Question: I have my 'UserControl' TableTab. In my application, I have a 'TabControl' and I want to add my TableTab to my to my 'TabControl' at runtime via a button. The problem is that it doesn't show the layout, just a grey color. Only when I added a 'TabControl' directly to my 'TabItem' it worked. Does it have to do something with adding controls at runtime or why doesn't it show the layout properly?
'''
<UserControl x:Class="RestaurantManagmentSystemProject.TableTab"
xmlns="http://schemas.microsoft.com/winfx/2006/xaml/presentation"
xmlns:x="http://schemas.microsoft.com/winfx/2006/xaml"
xmlns:mc="http://schemas.openxmlformats.org/markup-compatibility/2006"
xmlns:d="http://schemas.microsoft.com/expression/blend/2008"
xmlns:local="clr-namespace:RestaurantManagmentSystemProject"
Name="TableTabItem"
mc:Ignorable="d"
d:DesignHeight="450" d:DesignWidth="800">
<TabItem Name="Tab" Header="{Binding TabItemHeader, ElementName=TableTab}">
<DockPanel>
<Grid DockPanel.Dock="Top" Margin="5">
<Grid.ColumnDefinitions>
<ColumnDefinition Width="2*"/>
<ColumnDefinition/>
<ColumnDefinition/>
</Grid.ColumnDefinitions>
<DataGrid Grid.Column="0">
<DataGrid.Columns>
<DataGridTextColumn Header="Order number"/>
<DataGridTextColumn Header="Customer"/>
<DataGridTextColumn Header="Total Price"/>
<DataGridComboBoxColumn Header="Urgency"/>
</DataGrid.Columns>
</DataGrid>
<StackPanel Grid.Column="1">
<Label Content="Maximum Seats:"/>
<Label Content="Current connections:"/>
</StackPanel>
<DockPanel Grid.Column="2" LastChildFill="False" HorizontalAlignment="Right">
<Button Name="BtnEditTable" Content="Edit Table" DockPanel.Dock="Top"/>
</DockPanel>
</Grid>
<TabControl Margin="5,0,0,0">
</TabControl>
</DockPanel>
</TabItem>
'''
'''
public partial class TableTab : UserControl
{
public static readonly DependencyProperty TableIdProperty;
public static readonly DependencyProperty TabItemHeaderProperty;
public TableTab()
{
InitializeComponent();
}
static TableTab()
{
TableIdProperty = DependencyProperty.Register("TableId", typeof(int), typeof(TableTab));
TabItemHeaderProperty = DependencyProperty.Register("TabItemHeader", typeof(string), typeof(TableTab));
}
public int TableId
{
get { return (int)GetValue(TableIdProperty); }
set { SetValue(TableIdProperty, value); }
}
public string TabItemHeader
{
get { return (string)GetValue(TabItemHeaderProperty); }
set { SetValue(TabItemHeaderProperty, value); }
}
}
'''
And here I add my TableTab to my existing 'TabControl'
'''
TableTab t = new TableTab();
t.TabItemHeader = "Tab1";
m.TabContTables.Items.Add(t);
'''

EDIT:
'''
MainWindow m;
<TabControl Grid.Column="1" Name="TabContTables">
'''
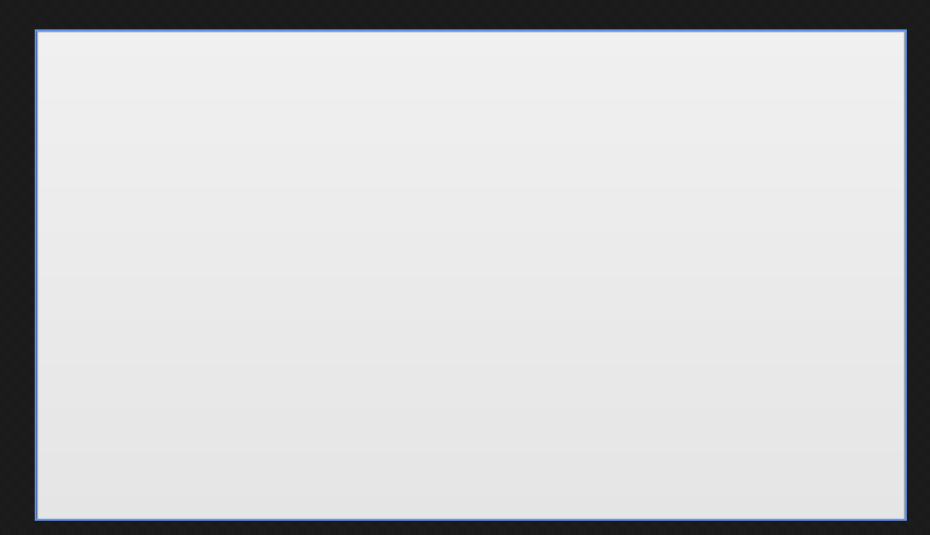
Answer: 'TableTab' should be a 'TabItem' and not a 'UserControl'. Just change the base type:
'''
public partial class TableTab : TabItem
{
public static readonly DependencyProperty TableIdProperty;
public static readonly DependencyProperty TabItemHeaderProperty;
public TableTab()
{
InitializeComponent();
TabItemHeader = "head";
}
static TableTab()
{
TableIdProperty = DependencyProperty.Register("TableId", typeof(int), typeof(TableTab));
TabItemHeaderProperty = DependencyProperty.Register("TabItemHeader", typeof(string), typeof(TableTab));
}
public int TableId
{
get { return (int)GetValue(TableIdProperty); }
set { SetValue(TableIdProperty, value); }
}
public string TabItemHeader
{
get { return (string)GetValue(TabItemHeaderProperty); }
set { SetValue(TabItemHeaderProperty, value); }
}
}
'''
'''
<TabItem x:Class="RestaurantManagmentSystemProject.TableTab"
xmlns="http://schemas.microsoft.com/winfx/2006/xaml/presentation"
xmlns:x="http://schemas.microsoft.com/winfx/2006/xaml"
xmlns:mc="http://schemas.openxmlformats.org/markup-compatibility/2006"
xmlns:d="http://schemas.microsoft.com/expression/blend/2008"
Name="Tab"
Header="{Binding TabItemHeader, RelativeSource={RelativeSource Self}}"
mc:Ignorable="d"
d:DesignHeight="300" d:DesignWidth="300">
<DockPanel>
<Grid DockPanel.Dock="Top" Margin="5">
<Grid.ColumnDefinitions>
<ColumnDefinition Width="2*"/>
<ColumnDefinition/>
<ColumnDefinition/>
</Grid.ColumnDefinitions>
<DataGrid Grid.Column="0">
<DataGrid.Columns>
<DataGridTextColumn Header="Order number"/>
<DataGridTextColumn Header="Customer"/>
<DataGridTextColumn Header="Total Price"/>
<DataGridComboBoxColumn Header="Urgency"/>
</DataGrid.Columns>
</DataGrid>
<StackPanel Grid.Column="1">
<Label Content="Maximum Seats:"/>
<Label Content="Current connections:"/>
</StackPanel>
<DockPanel Grid.Column="2" LastChildFill="False" HorizontalAlignment="Right">
<Button Name="BtnEditTable" Content="Edit Table" DockPanel.Dock="Top"/>
</DockPanel>
</Grid>
<TabControl Margin="5,0,0,0">
</TabControl>
</DockPanel>
</TabItem>
'''